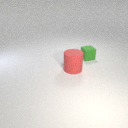
large red rubber cylinder in front of small green rubber cube